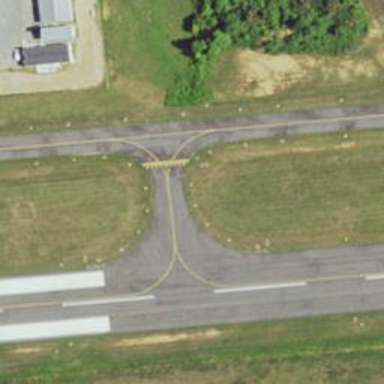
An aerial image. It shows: Image of taxiway at airport.